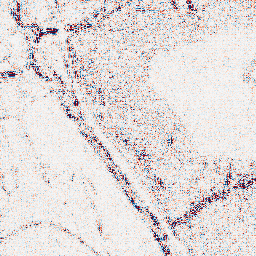
Category: wavelet
Decomposition family: wavelet_reverse_biorthogonal
Decomposition parameters: wavelet: rbio5.5
level: 1
Upsampling method: nearest
Upsampling parameters: scale: 8
Upsampling scale: 8